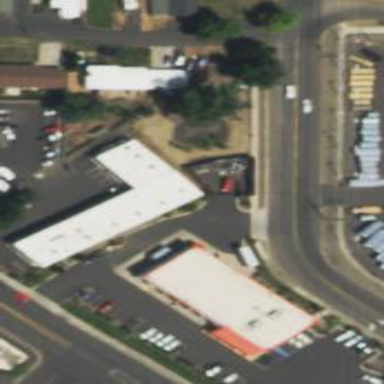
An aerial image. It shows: Retail building.